Aerial crown-view tile of a tropical tree (Barro Colorado Island, Panama), acquired 20250124:
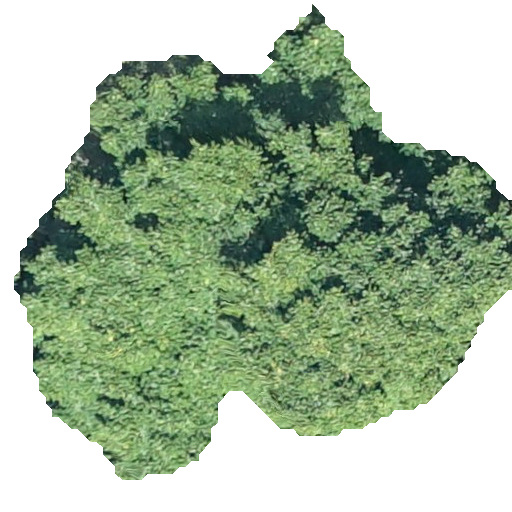
Species: Tachigali panamensis
GBIF accepted scientific name: Tachigali panamensis
Crown area: 225.532 m²